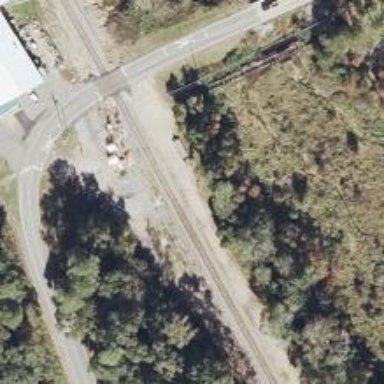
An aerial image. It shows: Railway service station.